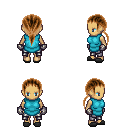
a pixel art fantasy rpg character, female body template, human, tanned skin, teal tunic, metal pants, brown ponytail hairstyle, metal gloves, gray slippers, four views (front, back, left, right), 2x2 character sprite sheet, small pixel art, hard edges, no anti-aliasing